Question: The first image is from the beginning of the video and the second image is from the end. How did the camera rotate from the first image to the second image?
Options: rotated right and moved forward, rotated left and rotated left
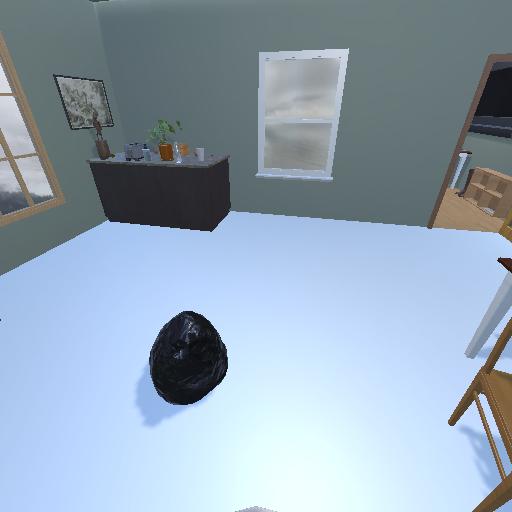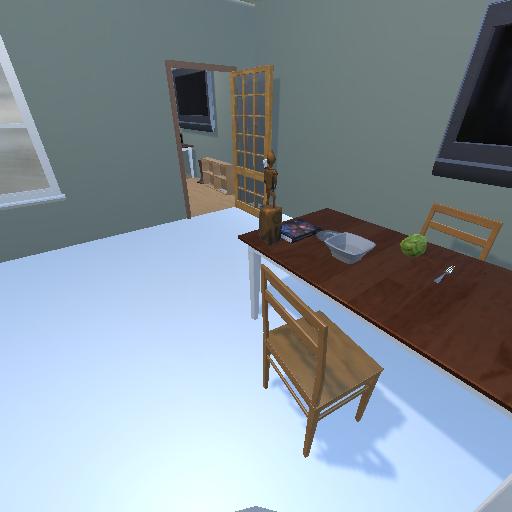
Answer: rotated right and moved forward